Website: apple
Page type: account-dashboard
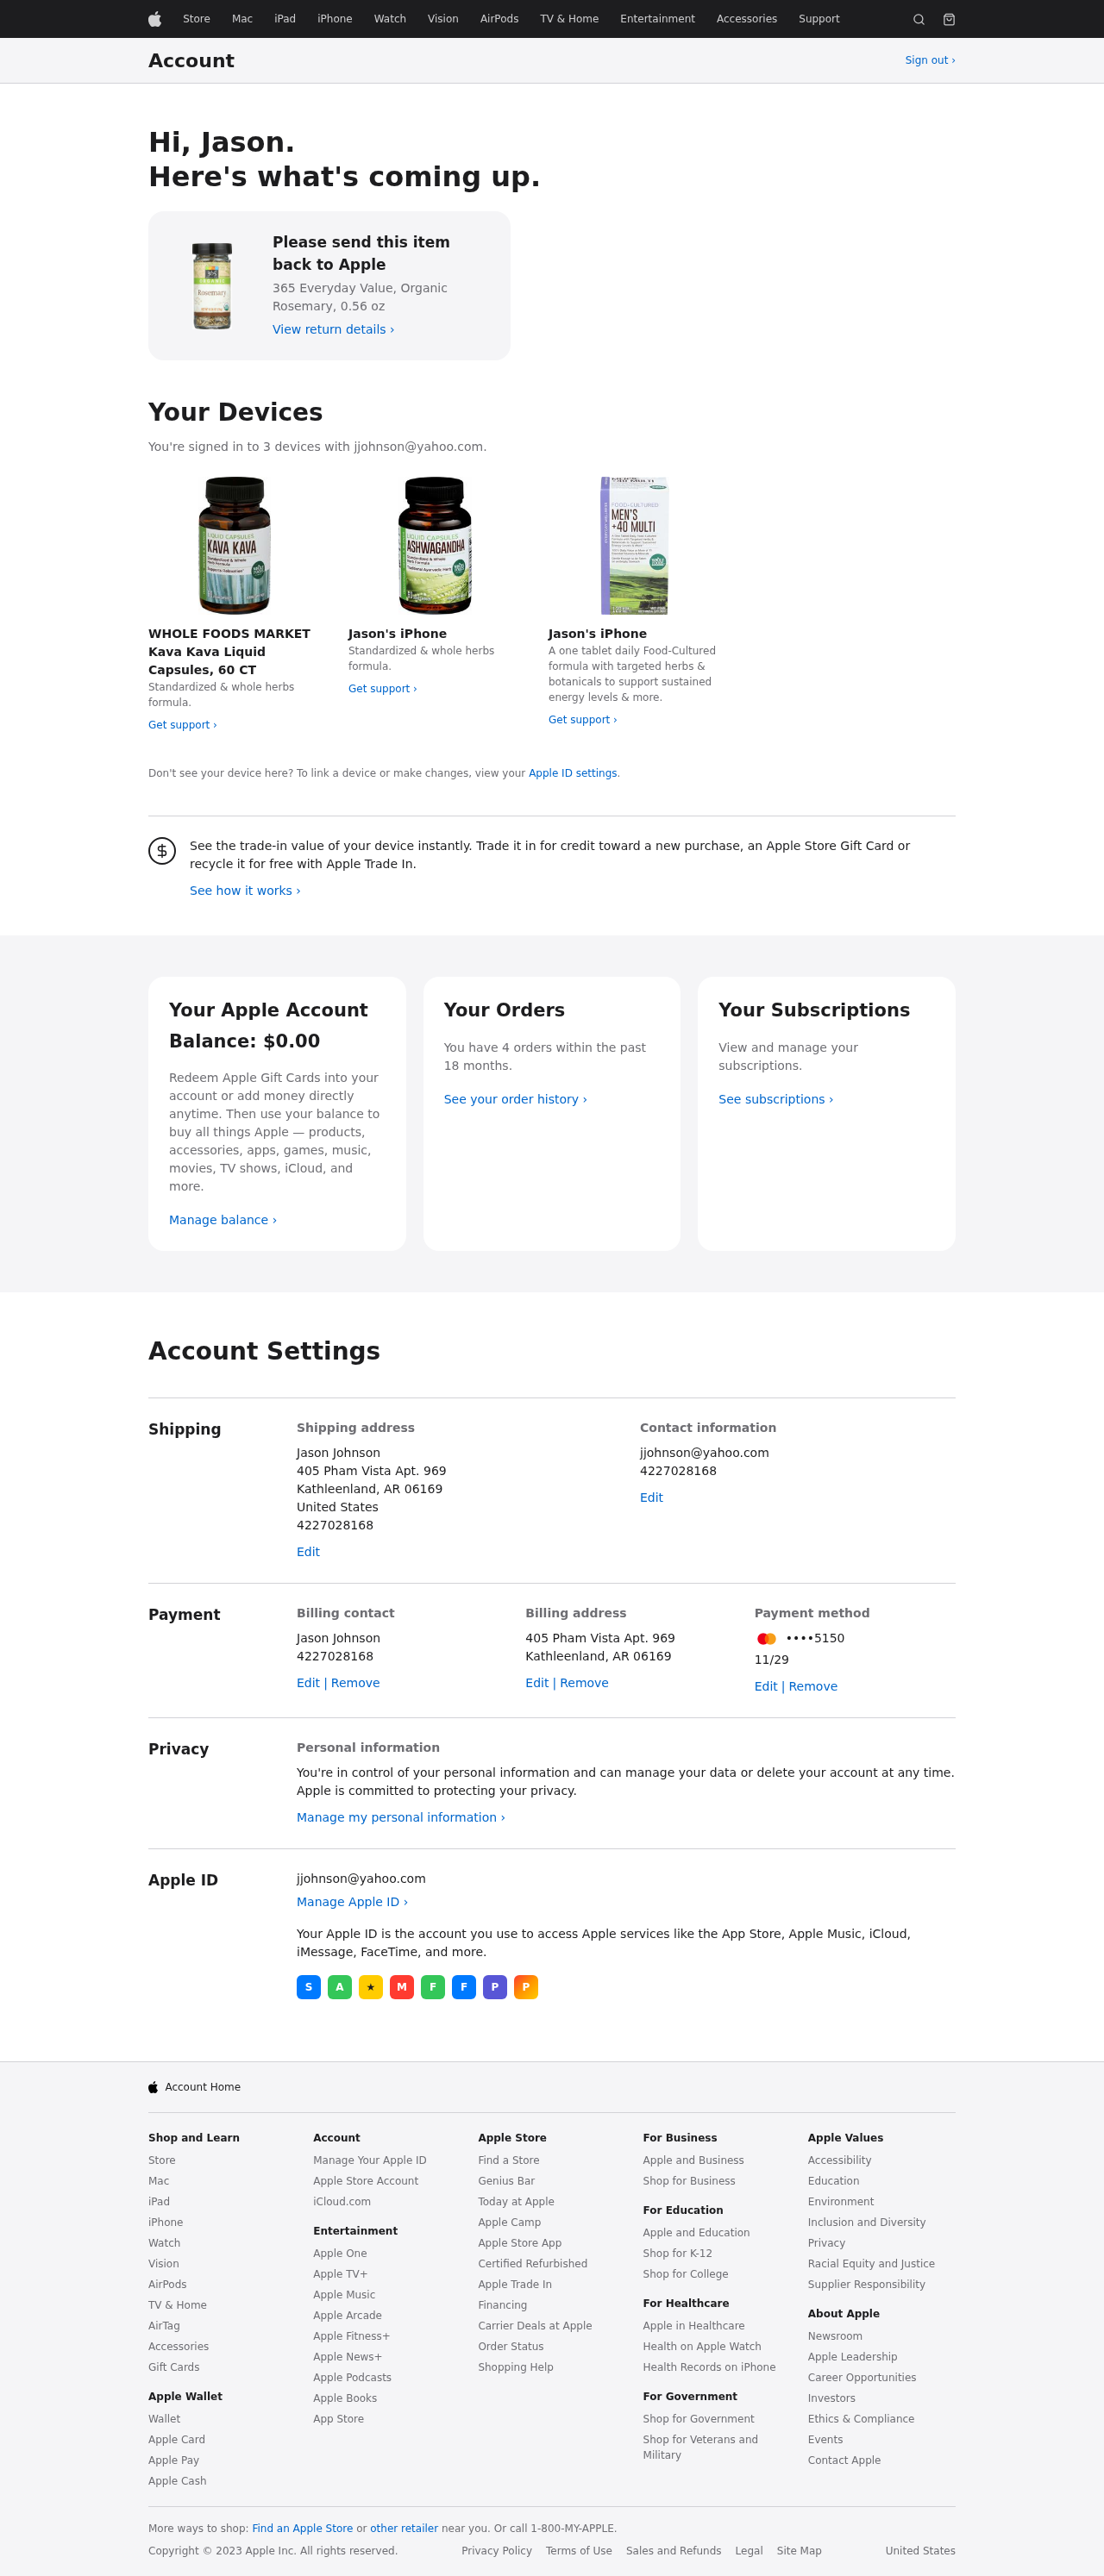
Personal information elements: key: PII_CITY_STATE_ZIP
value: Kathleenland, AR 06169
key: PII_EMAIL
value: jjohnson@yahoo.com
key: PII_FIRSTNAME
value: Jason
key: PII_FULLNAME
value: Jason Johnson
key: PII_PHONE
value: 4227028168
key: PII_STREET
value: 405 Pham Vista Apt. 969
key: PII_EMAIL2
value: jjohnson@yahoo.com
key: PII_EMAIL3
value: jjohnson@yahoo.com
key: PII_PHONE_LINE
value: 8168
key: PII_PHONE_SUFFIX
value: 8168
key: PII_PHONE2
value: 4227028168
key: PII_PHONE3
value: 4227028168
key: PII_PHONE_NUMERIC
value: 4227028168
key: PII_PHONE_LINE_NUMERIC
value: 8168
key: PII_PHONE_SUFFIX_NUMERIC
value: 8168
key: PII_PHONE2_NUMERIC
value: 4227028168
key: PII_PHONE3_NUMERIC
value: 4227028168
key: PII_PHONE_DIGITS
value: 4227028168
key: PII_PHONE_LAST4
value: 8168
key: PII_LASTNAME
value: Johnson
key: PII_FULLNAME2
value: Jason Johnson
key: PII_FULLNAME3
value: Jason Johnson
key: PII_FIRSTNAME2
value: Jason
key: PII_FIRSTNAME3
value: Jason
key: PII_LASTNAME2
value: Johnson
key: PII_LASTNAME3
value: Johnson
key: PII_FIRSTNAME_DERIVED
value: Jason
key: PII_LASTNAME_DERIVED
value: Johnson
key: PII_FULLNAME_DERIVED
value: Jason Johnson
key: PII_NAME_FULL_DERIVED
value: Jason Johnson
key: PII_STREET2
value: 405 Pham Vista Apt. 969
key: PII_CITY_STATE_ZIP2
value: Kathleenland, AR 06169
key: PII_CARD_LAST4
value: ••••5150
Product elements: key: PRODUCT1_NAME
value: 365 Everyday Value, Organic Rosemary, 0.56 oz
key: PRODUCT2_DESC
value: Standardized & whole herbs formula.
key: PRODUCT2_NAME
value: WHOLE FOODS MARKET Kava Kava Liquid Capsules, 60 CT
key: PRODUCT3_DESC
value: Standardized & whole herbs formula.
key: PRODUCT4_DESC
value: A one tablet daily Food-Cultured formula with targeted herbs & botanicals to support sustained energy levels & more.
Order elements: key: ORDER_COUNT
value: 4
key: ORDER_HISTORY_MONTHS
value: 18
Other elements: key: NUM_DEVICES
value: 3
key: ACCOUNT_BALANCE
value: $0.00